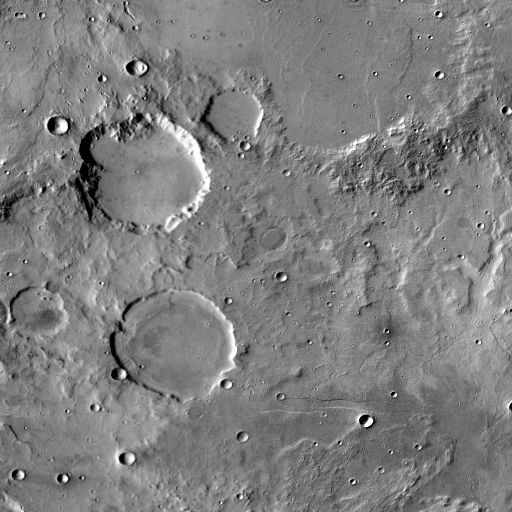
Crater classes present: Background, Other, Buried, Secondary